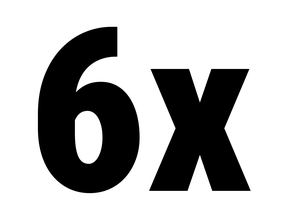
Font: Roboto_Condensed_Black